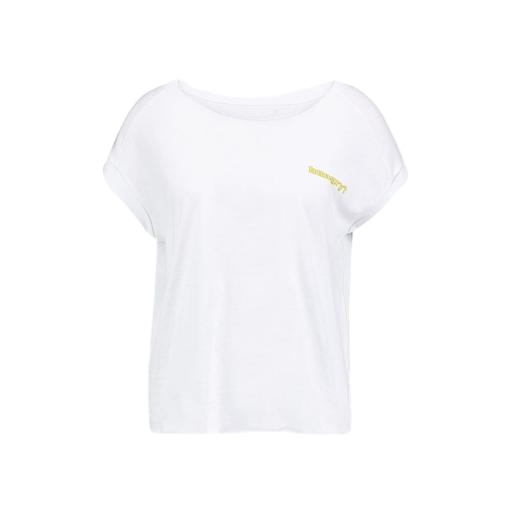
white whitney muscle t-shirt, white undry boy tee, white britney tee, white background